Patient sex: M
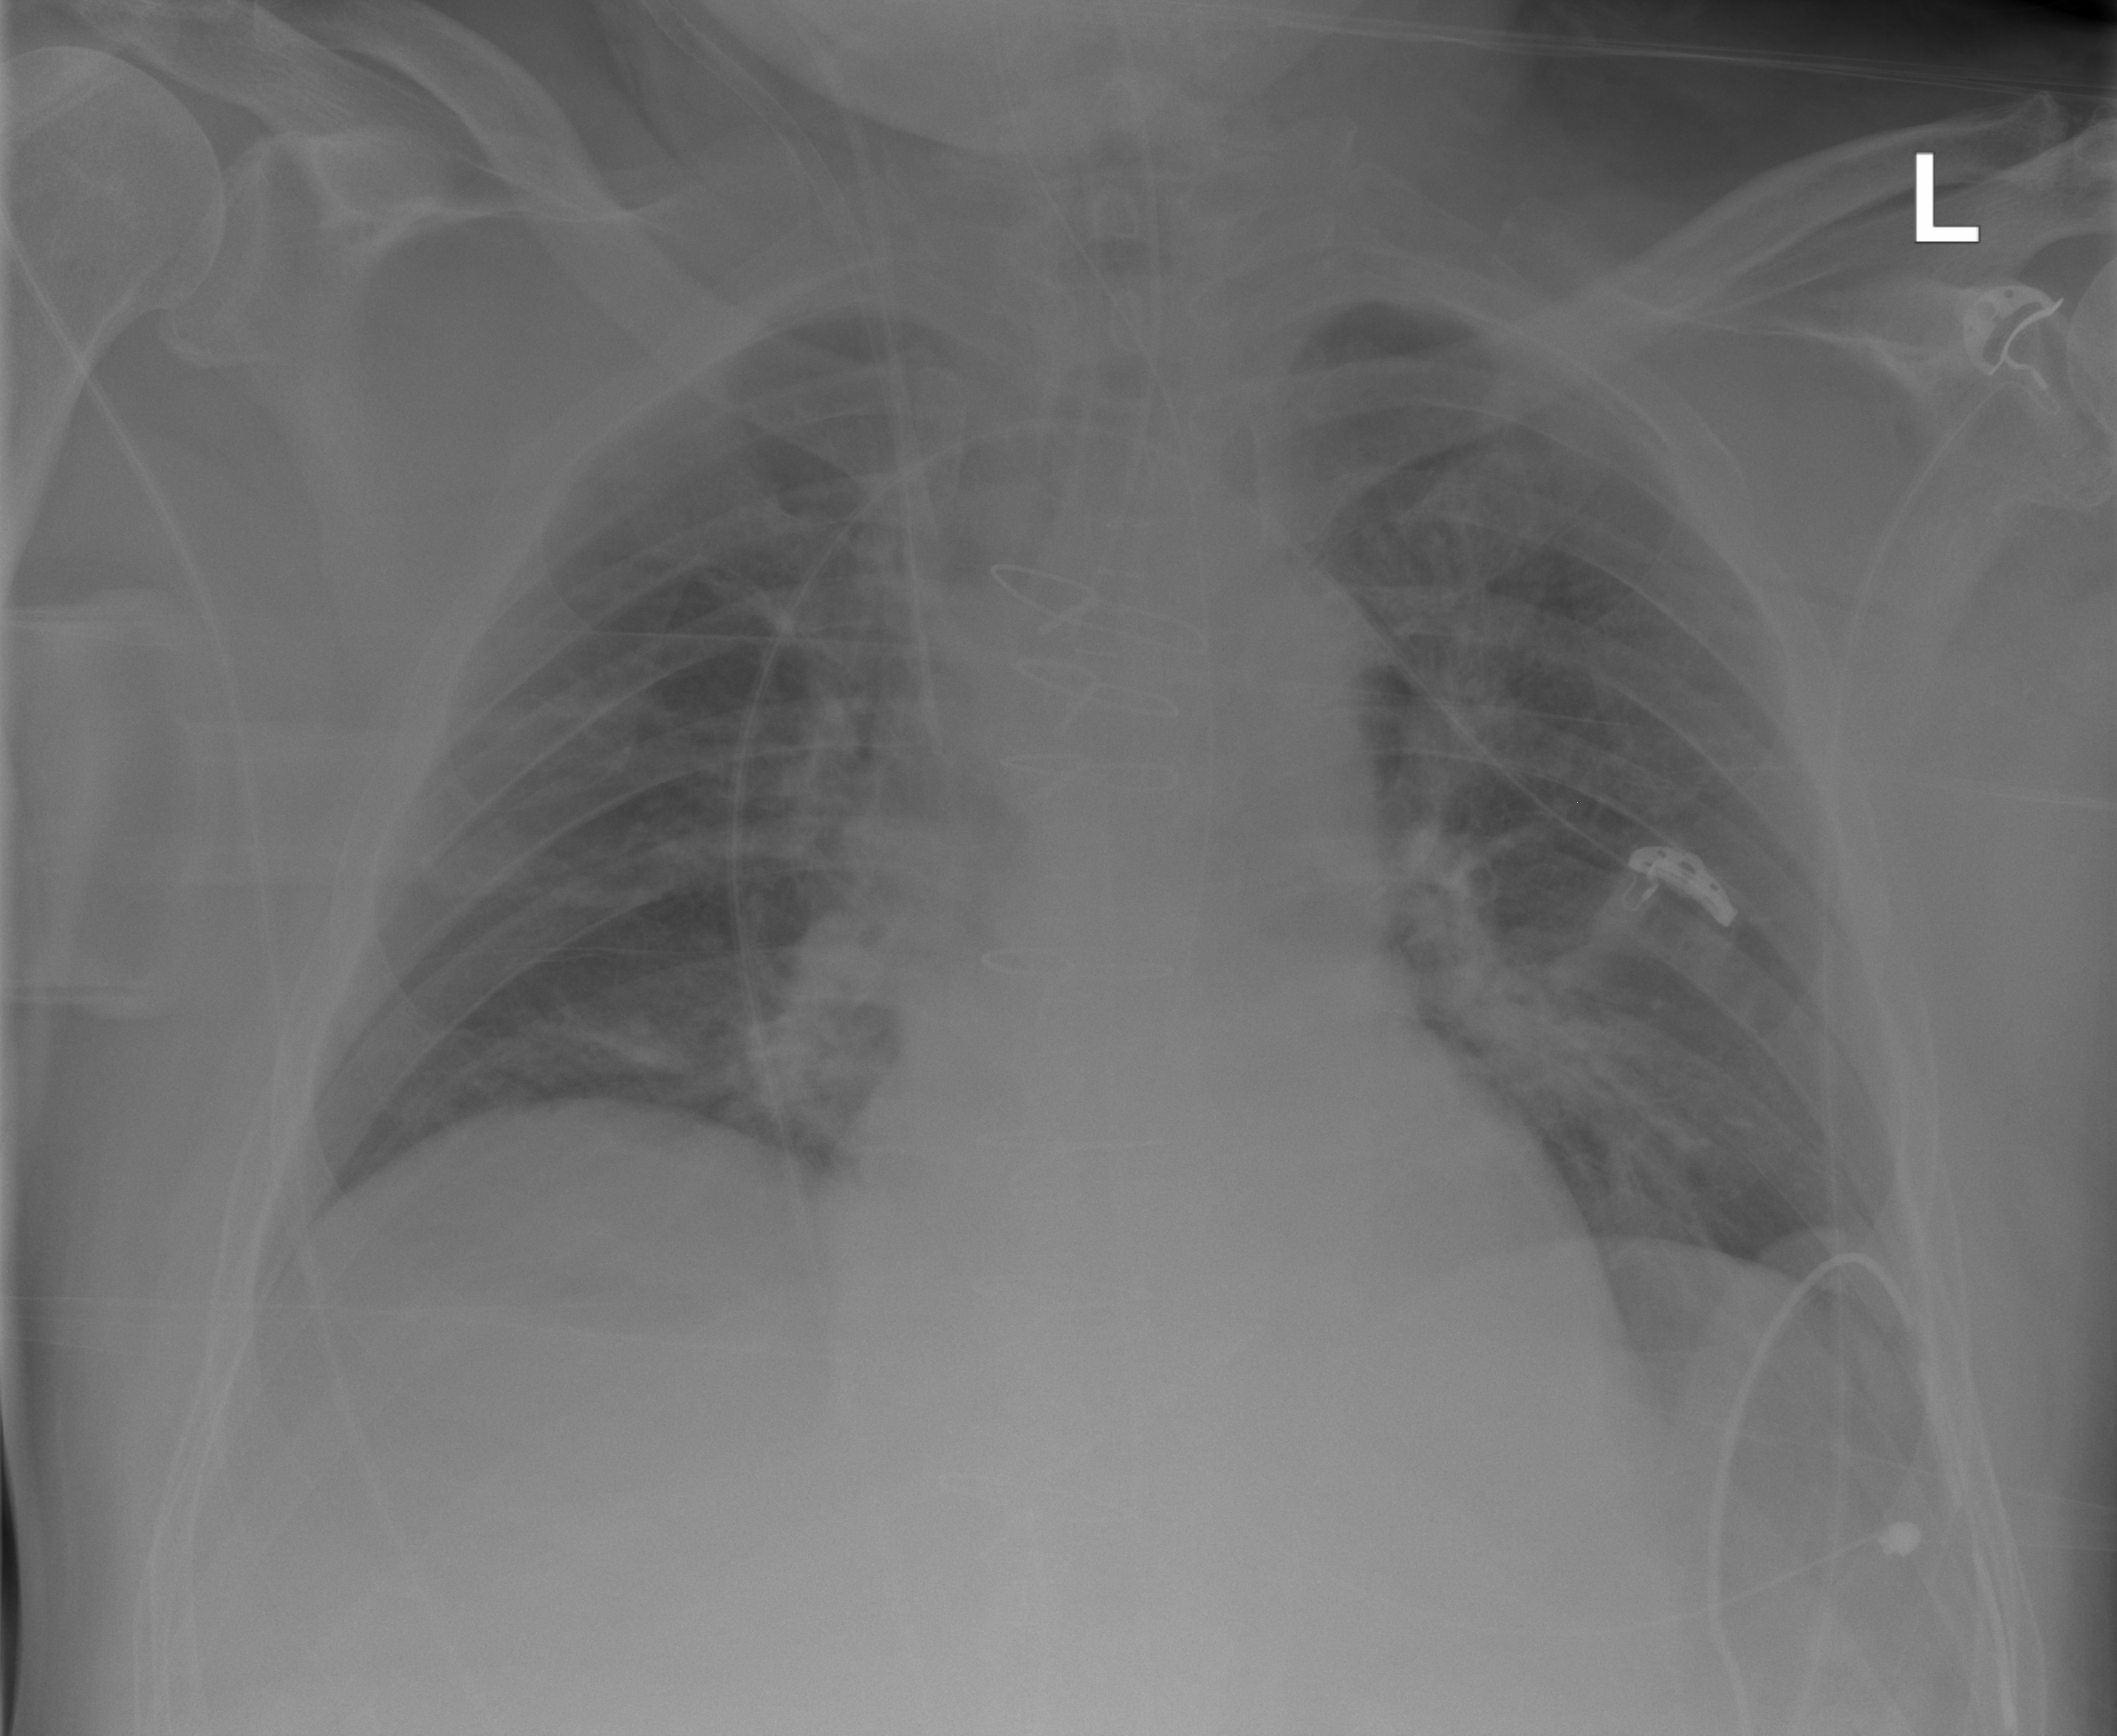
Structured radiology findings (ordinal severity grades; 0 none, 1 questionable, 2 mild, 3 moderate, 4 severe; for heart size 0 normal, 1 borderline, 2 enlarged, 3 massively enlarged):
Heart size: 0
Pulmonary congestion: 2
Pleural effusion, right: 0
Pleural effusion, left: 0
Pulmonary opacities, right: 0
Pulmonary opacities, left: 2
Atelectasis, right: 2
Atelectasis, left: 3